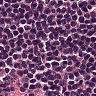
Metastatic tissue present: no